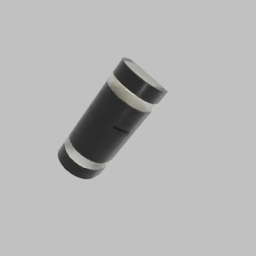
Label: lighting